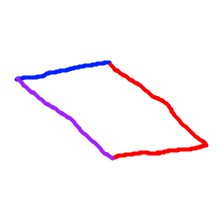
Shape: parallelogram